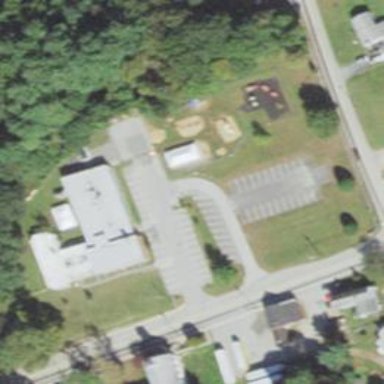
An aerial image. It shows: Kindergarten.